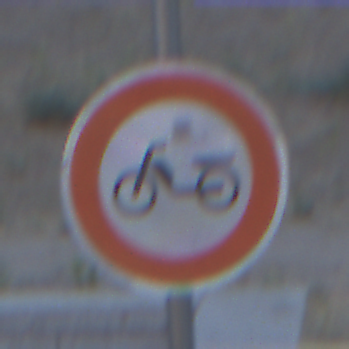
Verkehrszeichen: VerbotMofas
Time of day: SunriseSunset
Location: Outdoor (Urban)
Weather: Clear
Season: NotSpecified
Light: Natural